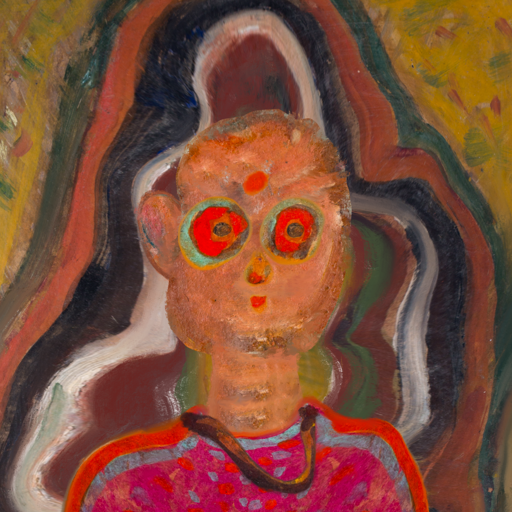
Background: AfterRaid, Head And Neck Front: Boggyland, Face Front: Sisters, Bust: Sisters, Hair Front: Blank, Head Accessory: Blank, Second Necklace: Comrade, Necklace: Blank, Baby: Blank